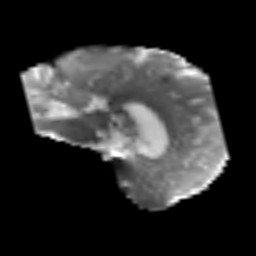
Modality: T2w
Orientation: sagittal
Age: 67
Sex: male
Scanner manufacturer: siemens
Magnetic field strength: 3 T
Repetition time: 3.2 s
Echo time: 0.081 s